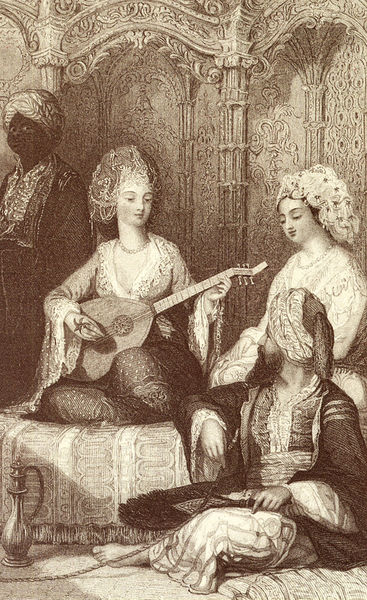
Titel: Bewacht von einem Eunuchen unterhält eine Favoritin ihren Herren mit Musik
Künstler: Antonio Baratta
Institution: Venedig, Biblioteca Marciana
Schlagwörter: mann, weiß, frauen, mädchen, schwarz, säule, säulen, zeichnung, zimmer, muster, teppich, bart, mütze, wand, barock, haarschmuck, instrument, sitzend, decke, gitarre, musik, kanne, graphik, kissen, pfeife, musizieren, bett, neger, gefäß, orient, palast, barfuß, druck, schwarzweiß, harem, sklave, mohr, laute, turban, türkei, sultan, fraune, wasserpfeife, maurisch, musizierne